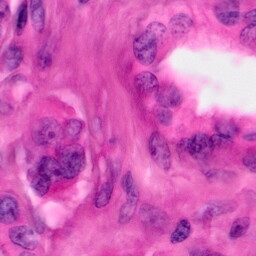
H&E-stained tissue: Pancreatic